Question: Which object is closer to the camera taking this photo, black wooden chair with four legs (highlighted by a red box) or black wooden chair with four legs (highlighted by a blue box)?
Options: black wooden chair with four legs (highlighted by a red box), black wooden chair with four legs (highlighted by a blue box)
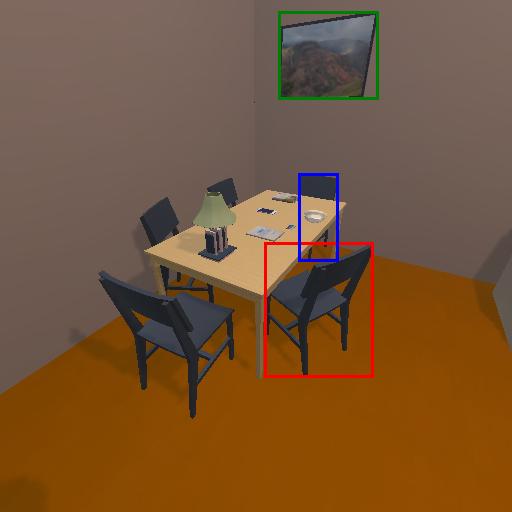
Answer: black wooden chair with four legs (highlighted by a red box)